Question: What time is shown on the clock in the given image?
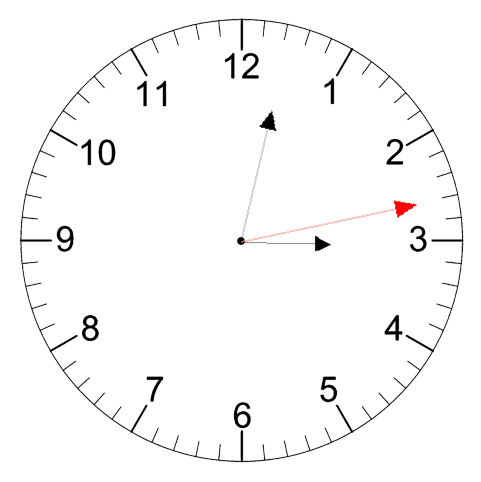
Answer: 03:02:13